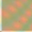
Piece: xx